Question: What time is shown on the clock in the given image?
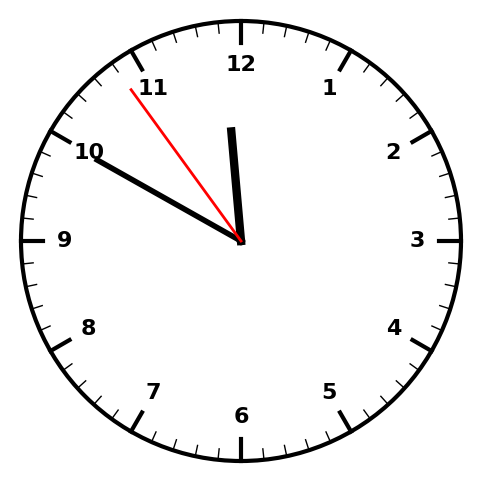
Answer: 11:49:54